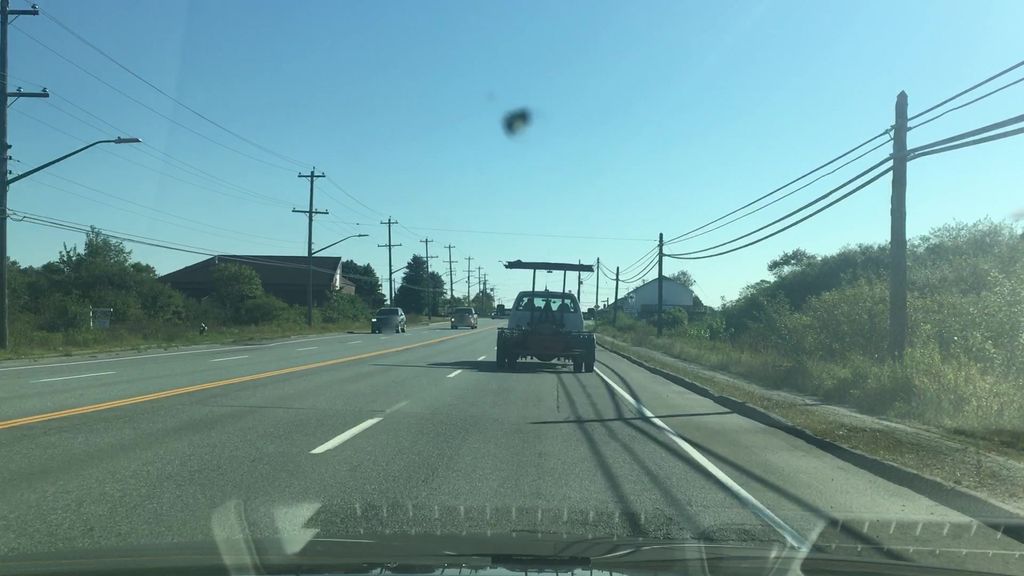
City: halifax